Question: I am using data-table for one of my project. I that case, after ajax request(which return the view) I am initializing data table on response data, with sorting option. The table contains large number of columns and have horizontal scroll bar, which is fine for me.
The problem is column header are not rendering properly, they are coming on new line, as shown.

This is my initialization code:
'''
//There can be multiple instances of datatable created after ajax request.
$('.query_result_table').each(function(){
var temp = $(this).dataTable( {
"sPaginationType": "full_numbers",
"bDestroy":true,
"bProcessing": true,
"bJQueryUI": true,
/*"bAutoWidth": true,
"sScrollXInner": "100%",*/
"aoColumnDefs": [
{
"bSortable": false,
"aTargets": [ 'no_click' ]
}],
"fnInitComplete": function() {
this.fnAdjustColumnSizing();
}
});
setTimeout(function()
{
temp.fnAdjustColumnSizing();
}, 10);
//$(this).fnAdjustColumnSizing();
});
'''
The above problem seems to be in Mozilla. In Chrome, it is working fine.
Any idea how can I resolve this.
-- Many thanks for your time
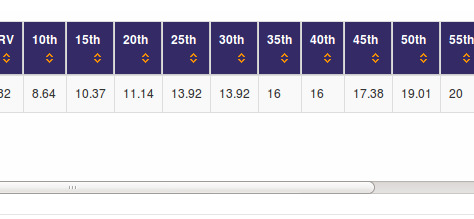
Answer: Had resolved the issue as follows:
'''
//There can be multiple instances of datatable created after ajax request.
$('.query_result_table').each(function(){
var temp = $(this).dataTable( {
"sPaginationType": "full_numbers",
"bDestroy":true,
"bProcessing": true,
"bJQueryUI": true,
"bAutoWidth": false, //Disabled auto width calculation....
"aoColumnDefs": [
{
"bSortable": false,
"aTargets": [ 'no_click' ]
}],
"fnInitComplete": function() {
this.fnAdjustColumnSizing();
}
});
setTimeout(function()
{
temp.fnAdjustColumnSizing();
}, 10);
//$(this).fnAdjustColumnSizing();
});
'''
'''
.query_result_table {
width:2500px;
max-width:none;
}
'''